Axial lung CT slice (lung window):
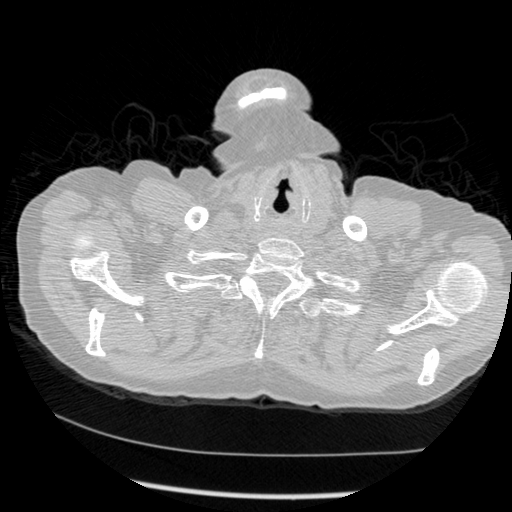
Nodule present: no